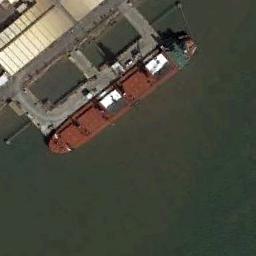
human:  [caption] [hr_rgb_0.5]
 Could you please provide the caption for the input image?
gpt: Several buildings are beside the ship .

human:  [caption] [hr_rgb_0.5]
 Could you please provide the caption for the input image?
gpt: An orange-red bulk carrier docked by the dock with buildings on the dock .

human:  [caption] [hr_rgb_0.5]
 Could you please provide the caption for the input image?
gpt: There is a ship in the green water on the shore .

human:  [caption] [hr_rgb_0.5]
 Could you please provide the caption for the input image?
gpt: The orange cargo ship is docked at the dock and the water is dark green .

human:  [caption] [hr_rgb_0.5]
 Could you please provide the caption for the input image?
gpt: The red ship is at the harbor .